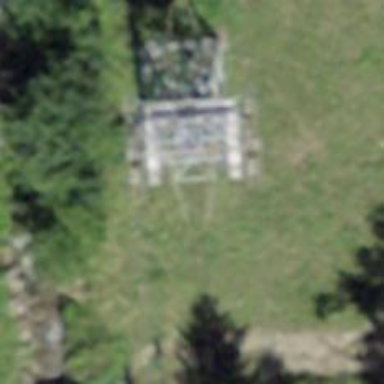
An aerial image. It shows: Pylon for aerialway.